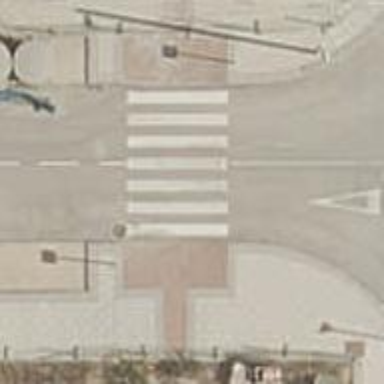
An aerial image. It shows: Unmarked pedestrian crossing with zebra markings.